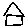
Label: house